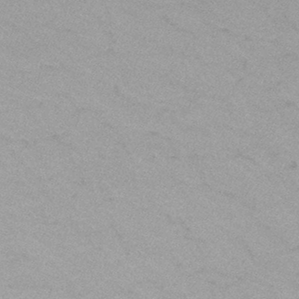
Label: frost